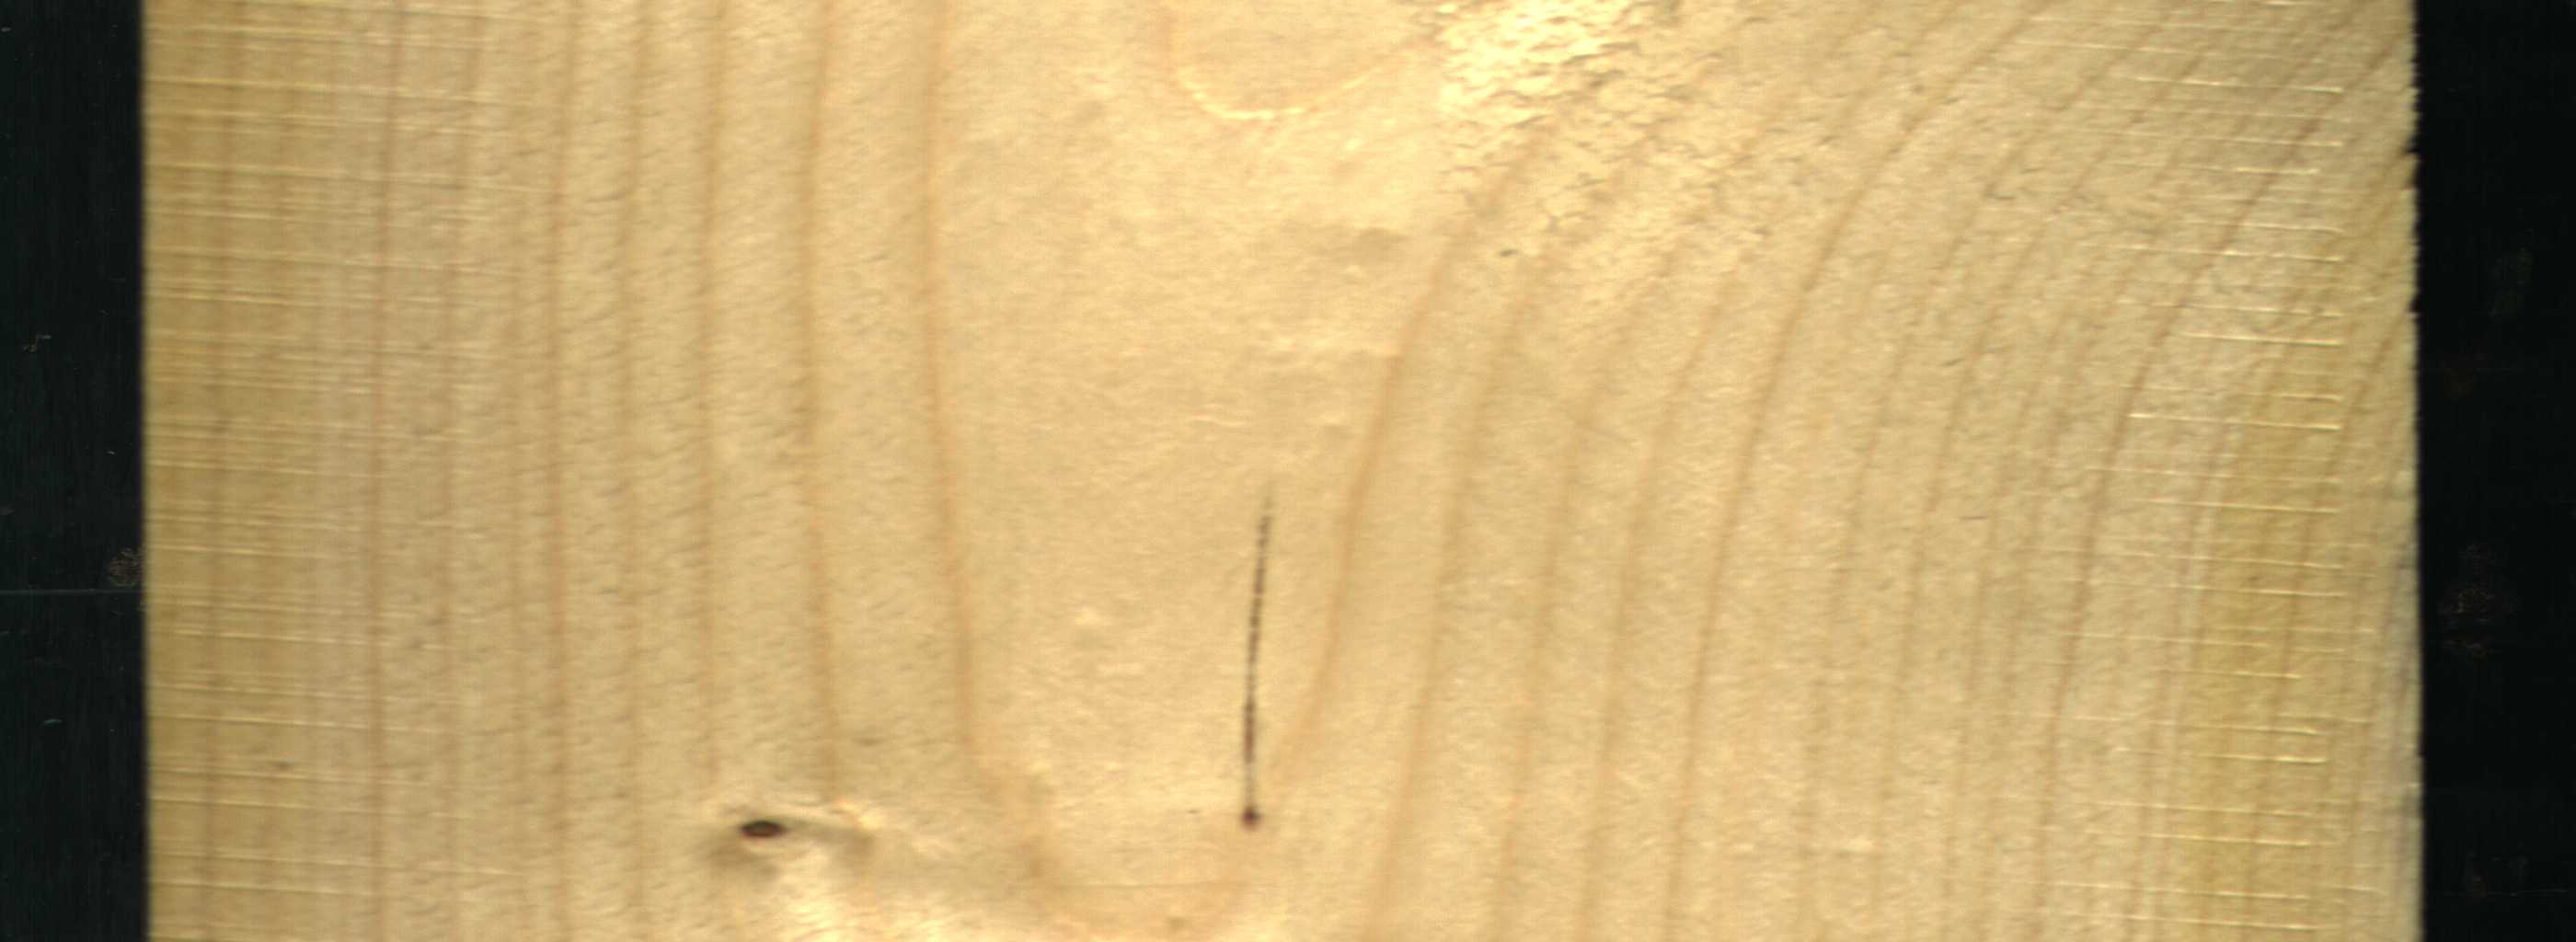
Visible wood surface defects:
Crack
Crack
Dead_Knot